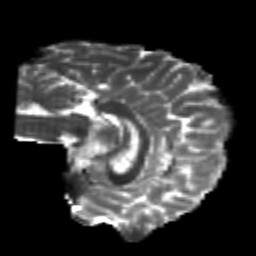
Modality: T2w
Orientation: sagittal
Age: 26
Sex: male
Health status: healthy
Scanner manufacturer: philips
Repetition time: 7.384 s
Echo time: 0.08599 s